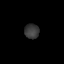
Tissue: lung
Cell type: Fibroblasts
Senescence score: 0.7191
Nuclear area (px): 215
Mean DAPI intensity: 56.73